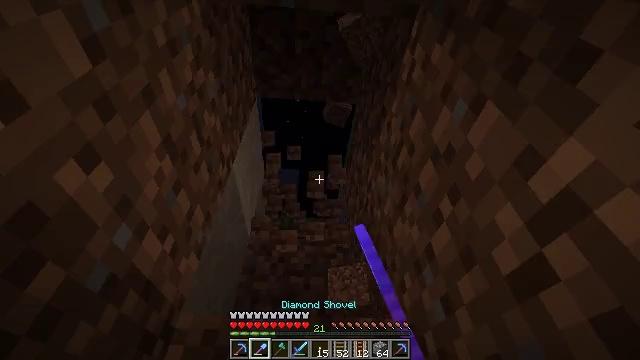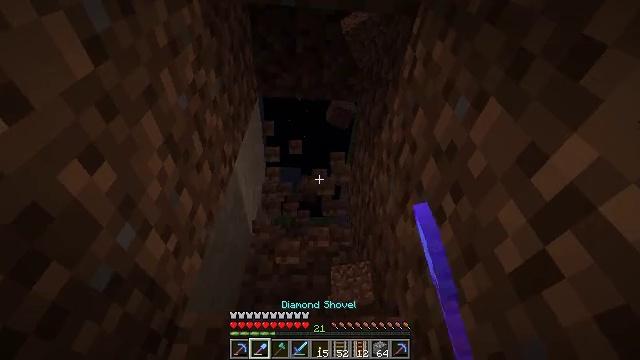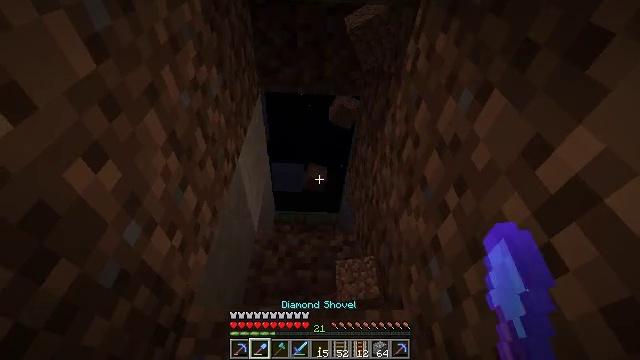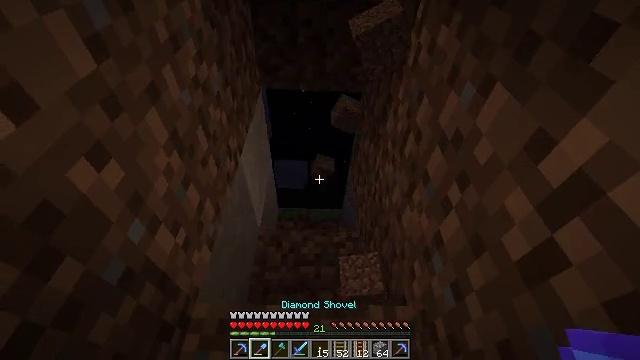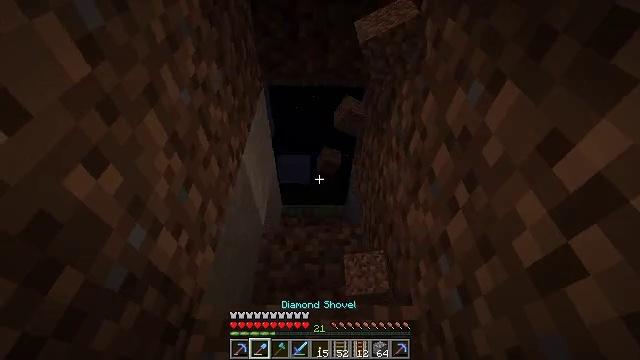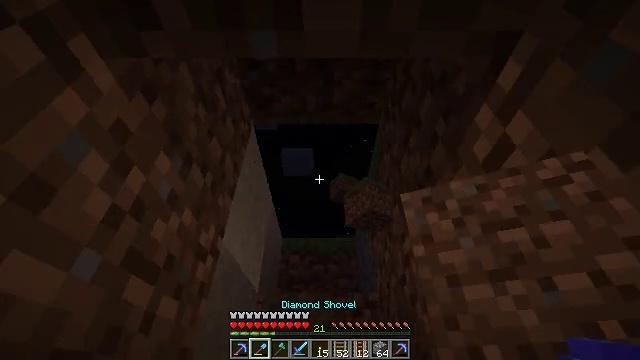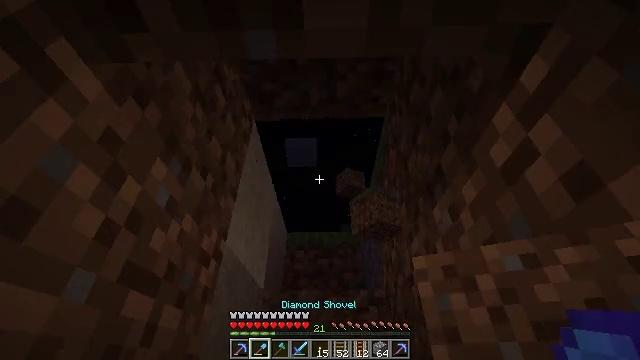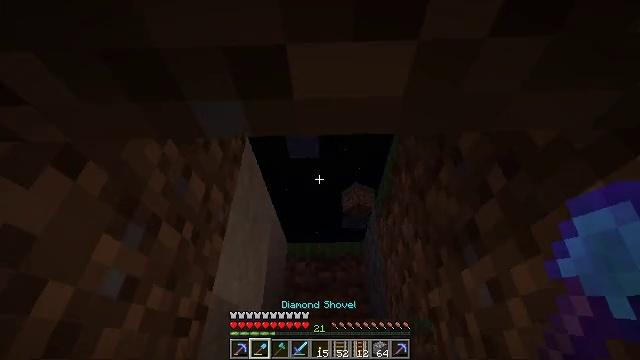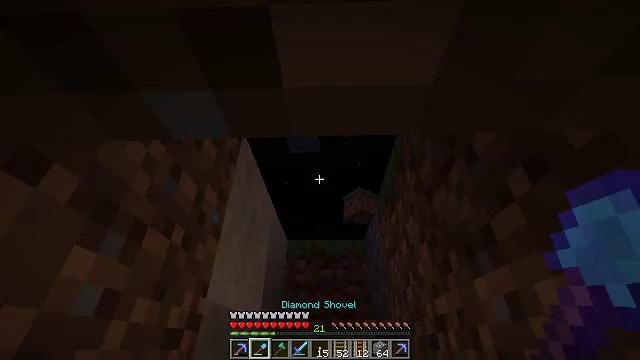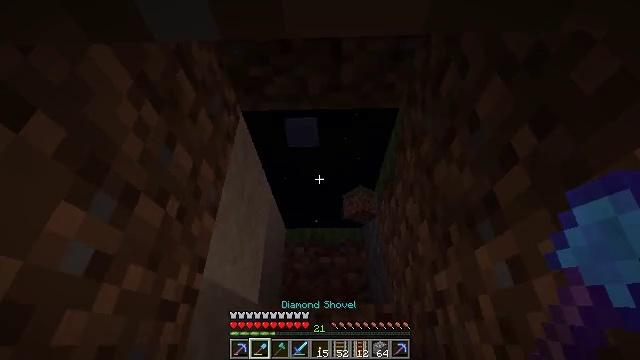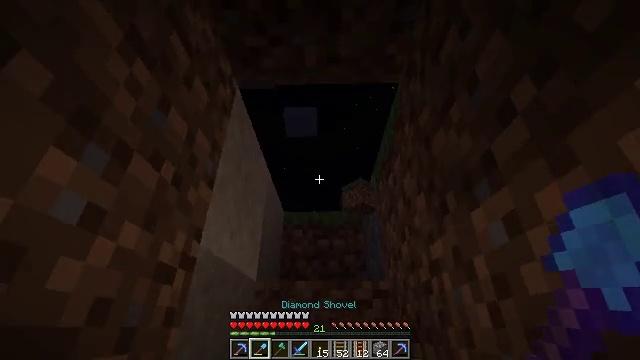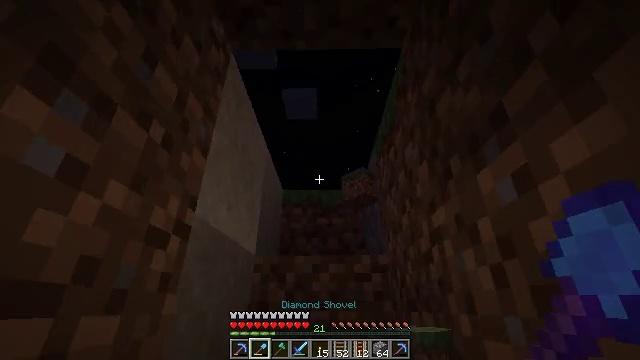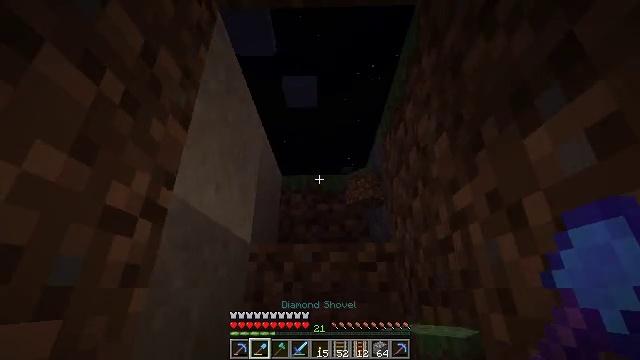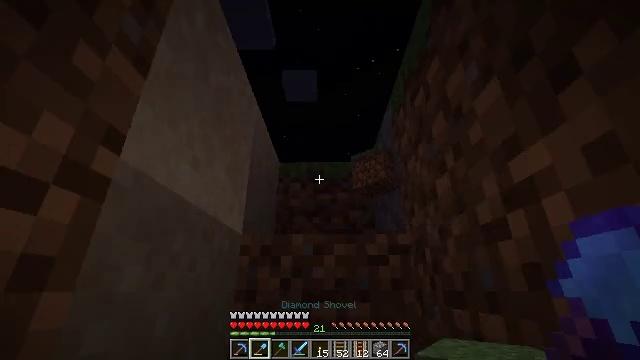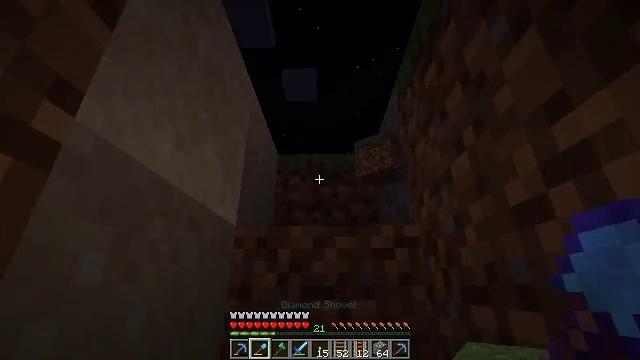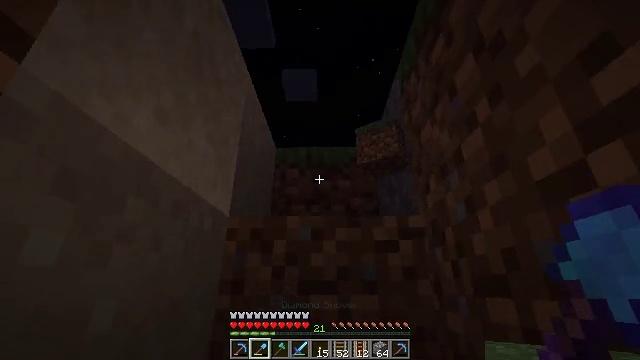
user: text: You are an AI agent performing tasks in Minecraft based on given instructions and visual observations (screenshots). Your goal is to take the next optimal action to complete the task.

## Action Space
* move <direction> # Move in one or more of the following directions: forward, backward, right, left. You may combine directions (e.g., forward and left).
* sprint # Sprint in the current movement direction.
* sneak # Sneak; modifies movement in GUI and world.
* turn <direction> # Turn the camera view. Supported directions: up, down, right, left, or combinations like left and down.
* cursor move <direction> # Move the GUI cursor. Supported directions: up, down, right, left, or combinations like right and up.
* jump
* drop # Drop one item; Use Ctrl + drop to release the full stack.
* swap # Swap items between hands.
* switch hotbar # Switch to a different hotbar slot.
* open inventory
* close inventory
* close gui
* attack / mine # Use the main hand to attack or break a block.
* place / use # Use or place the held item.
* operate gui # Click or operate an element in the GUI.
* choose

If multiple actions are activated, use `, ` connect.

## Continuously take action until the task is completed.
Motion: motion action
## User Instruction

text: Mine the sea lantern from the ocean monument.
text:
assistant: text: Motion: attack / mine
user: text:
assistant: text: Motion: move forward, turn left and down, attack / mine
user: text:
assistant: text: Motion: move forward
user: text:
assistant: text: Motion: move forward, turn left and down, jump
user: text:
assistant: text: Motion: move forward, turn left and down, jump
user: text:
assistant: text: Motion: move forward, turn left and down, jump
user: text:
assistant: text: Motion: move forward, turn down, jump
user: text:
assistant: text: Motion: move forward, turn down
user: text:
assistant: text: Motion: move forward, turn down
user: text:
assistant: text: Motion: move forward, turn down
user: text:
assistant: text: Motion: move forward, turn down
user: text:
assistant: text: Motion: move forward, turn down
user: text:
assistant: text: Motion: move forward
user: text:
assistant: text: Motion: move forward
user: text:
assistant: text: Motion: move forward
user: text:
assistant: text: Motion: move forward
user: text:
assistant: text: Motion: move forward, jump
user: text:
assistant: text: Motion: move forward, jump
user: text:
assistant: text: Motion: move forward, turn down, jump
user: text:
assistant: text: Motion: move forward, turn down, jump
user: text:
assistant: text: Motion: move forward, turn down
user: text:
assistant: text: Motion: move forward
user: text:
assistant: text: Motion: move forward
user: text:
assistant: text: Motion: move forward
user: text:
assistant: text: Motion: move forward, turn down, jump
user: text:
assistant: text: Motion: move forward, turn down, jump
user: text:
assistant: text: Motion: move forward, turn left and down, jump
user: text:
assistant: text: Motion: move forward, turn left and down, jump
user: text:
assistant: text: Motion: move forward, turn left and down, jump
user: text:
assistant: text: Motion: move forward, turn down, jump